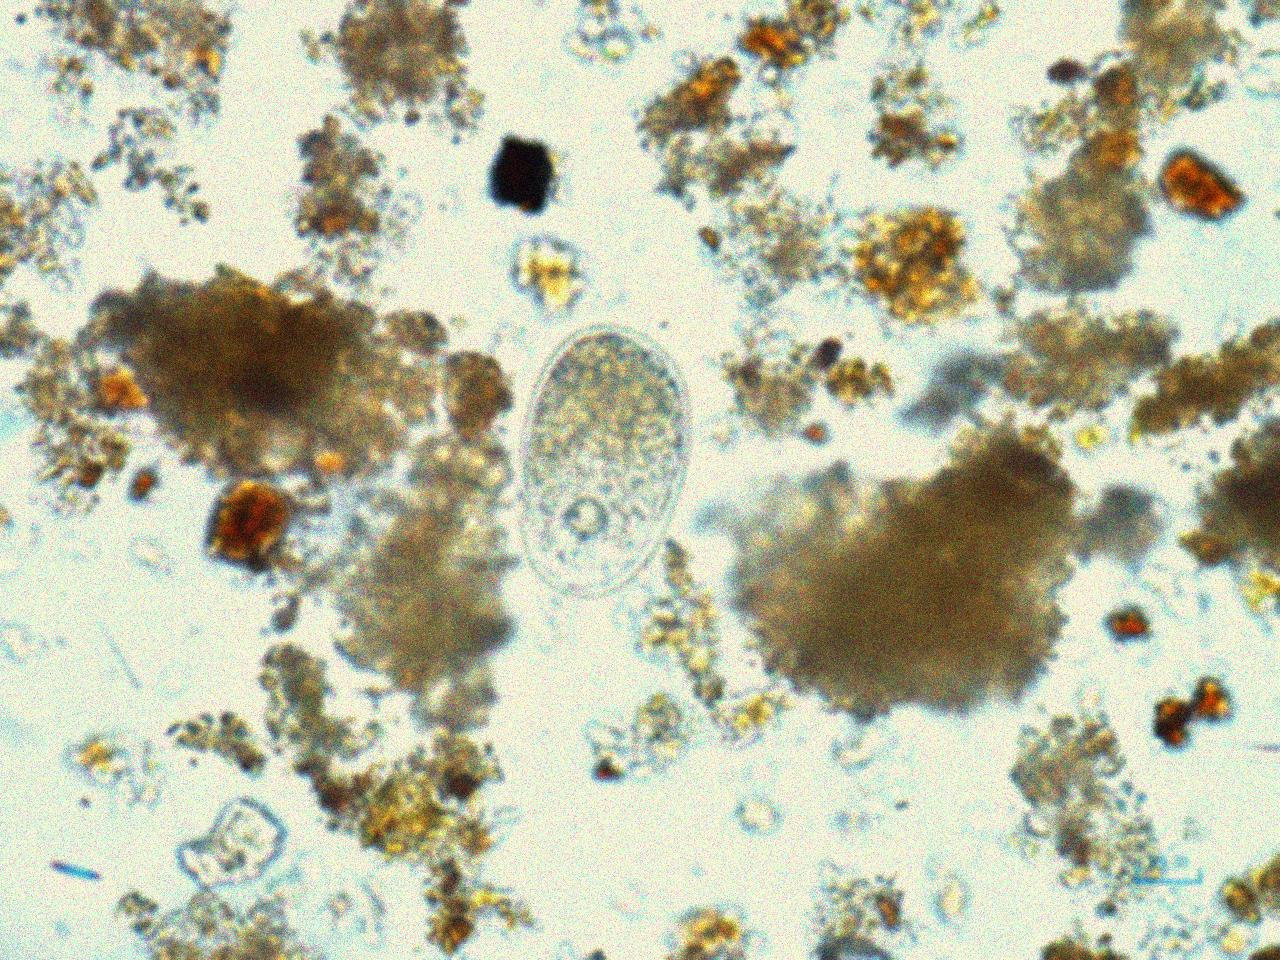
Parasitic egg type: Hookworm egg